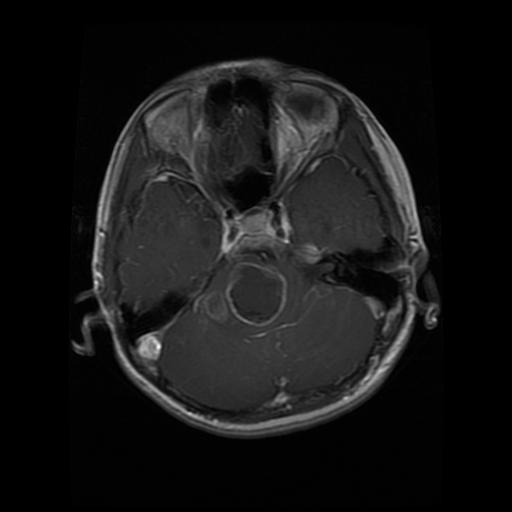
Label: glioma